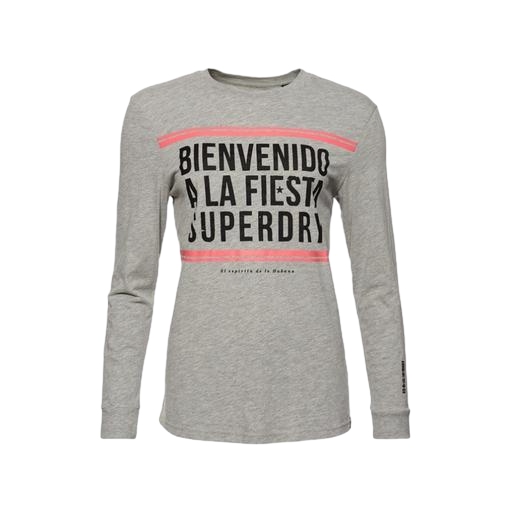
long-sleeve shirt, long-sleeve tee, long-sleeve jersey tee, white background